Field crop: tomato
Growth stage: 2
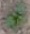
Species: solanum